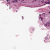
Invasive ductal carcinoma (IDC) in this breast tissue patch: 0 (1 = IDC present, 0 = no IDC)